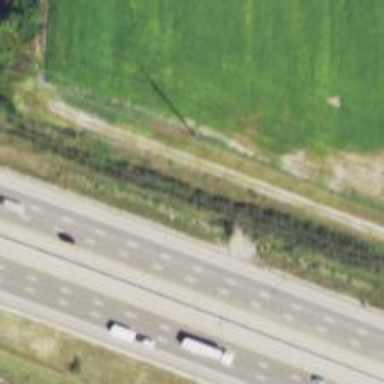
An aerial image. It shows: View of motorway.